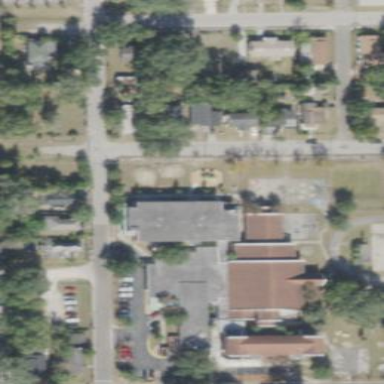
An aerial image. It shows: School building.